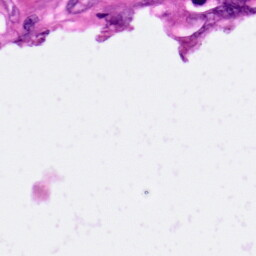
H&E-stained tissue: Pancreatic